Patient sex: M
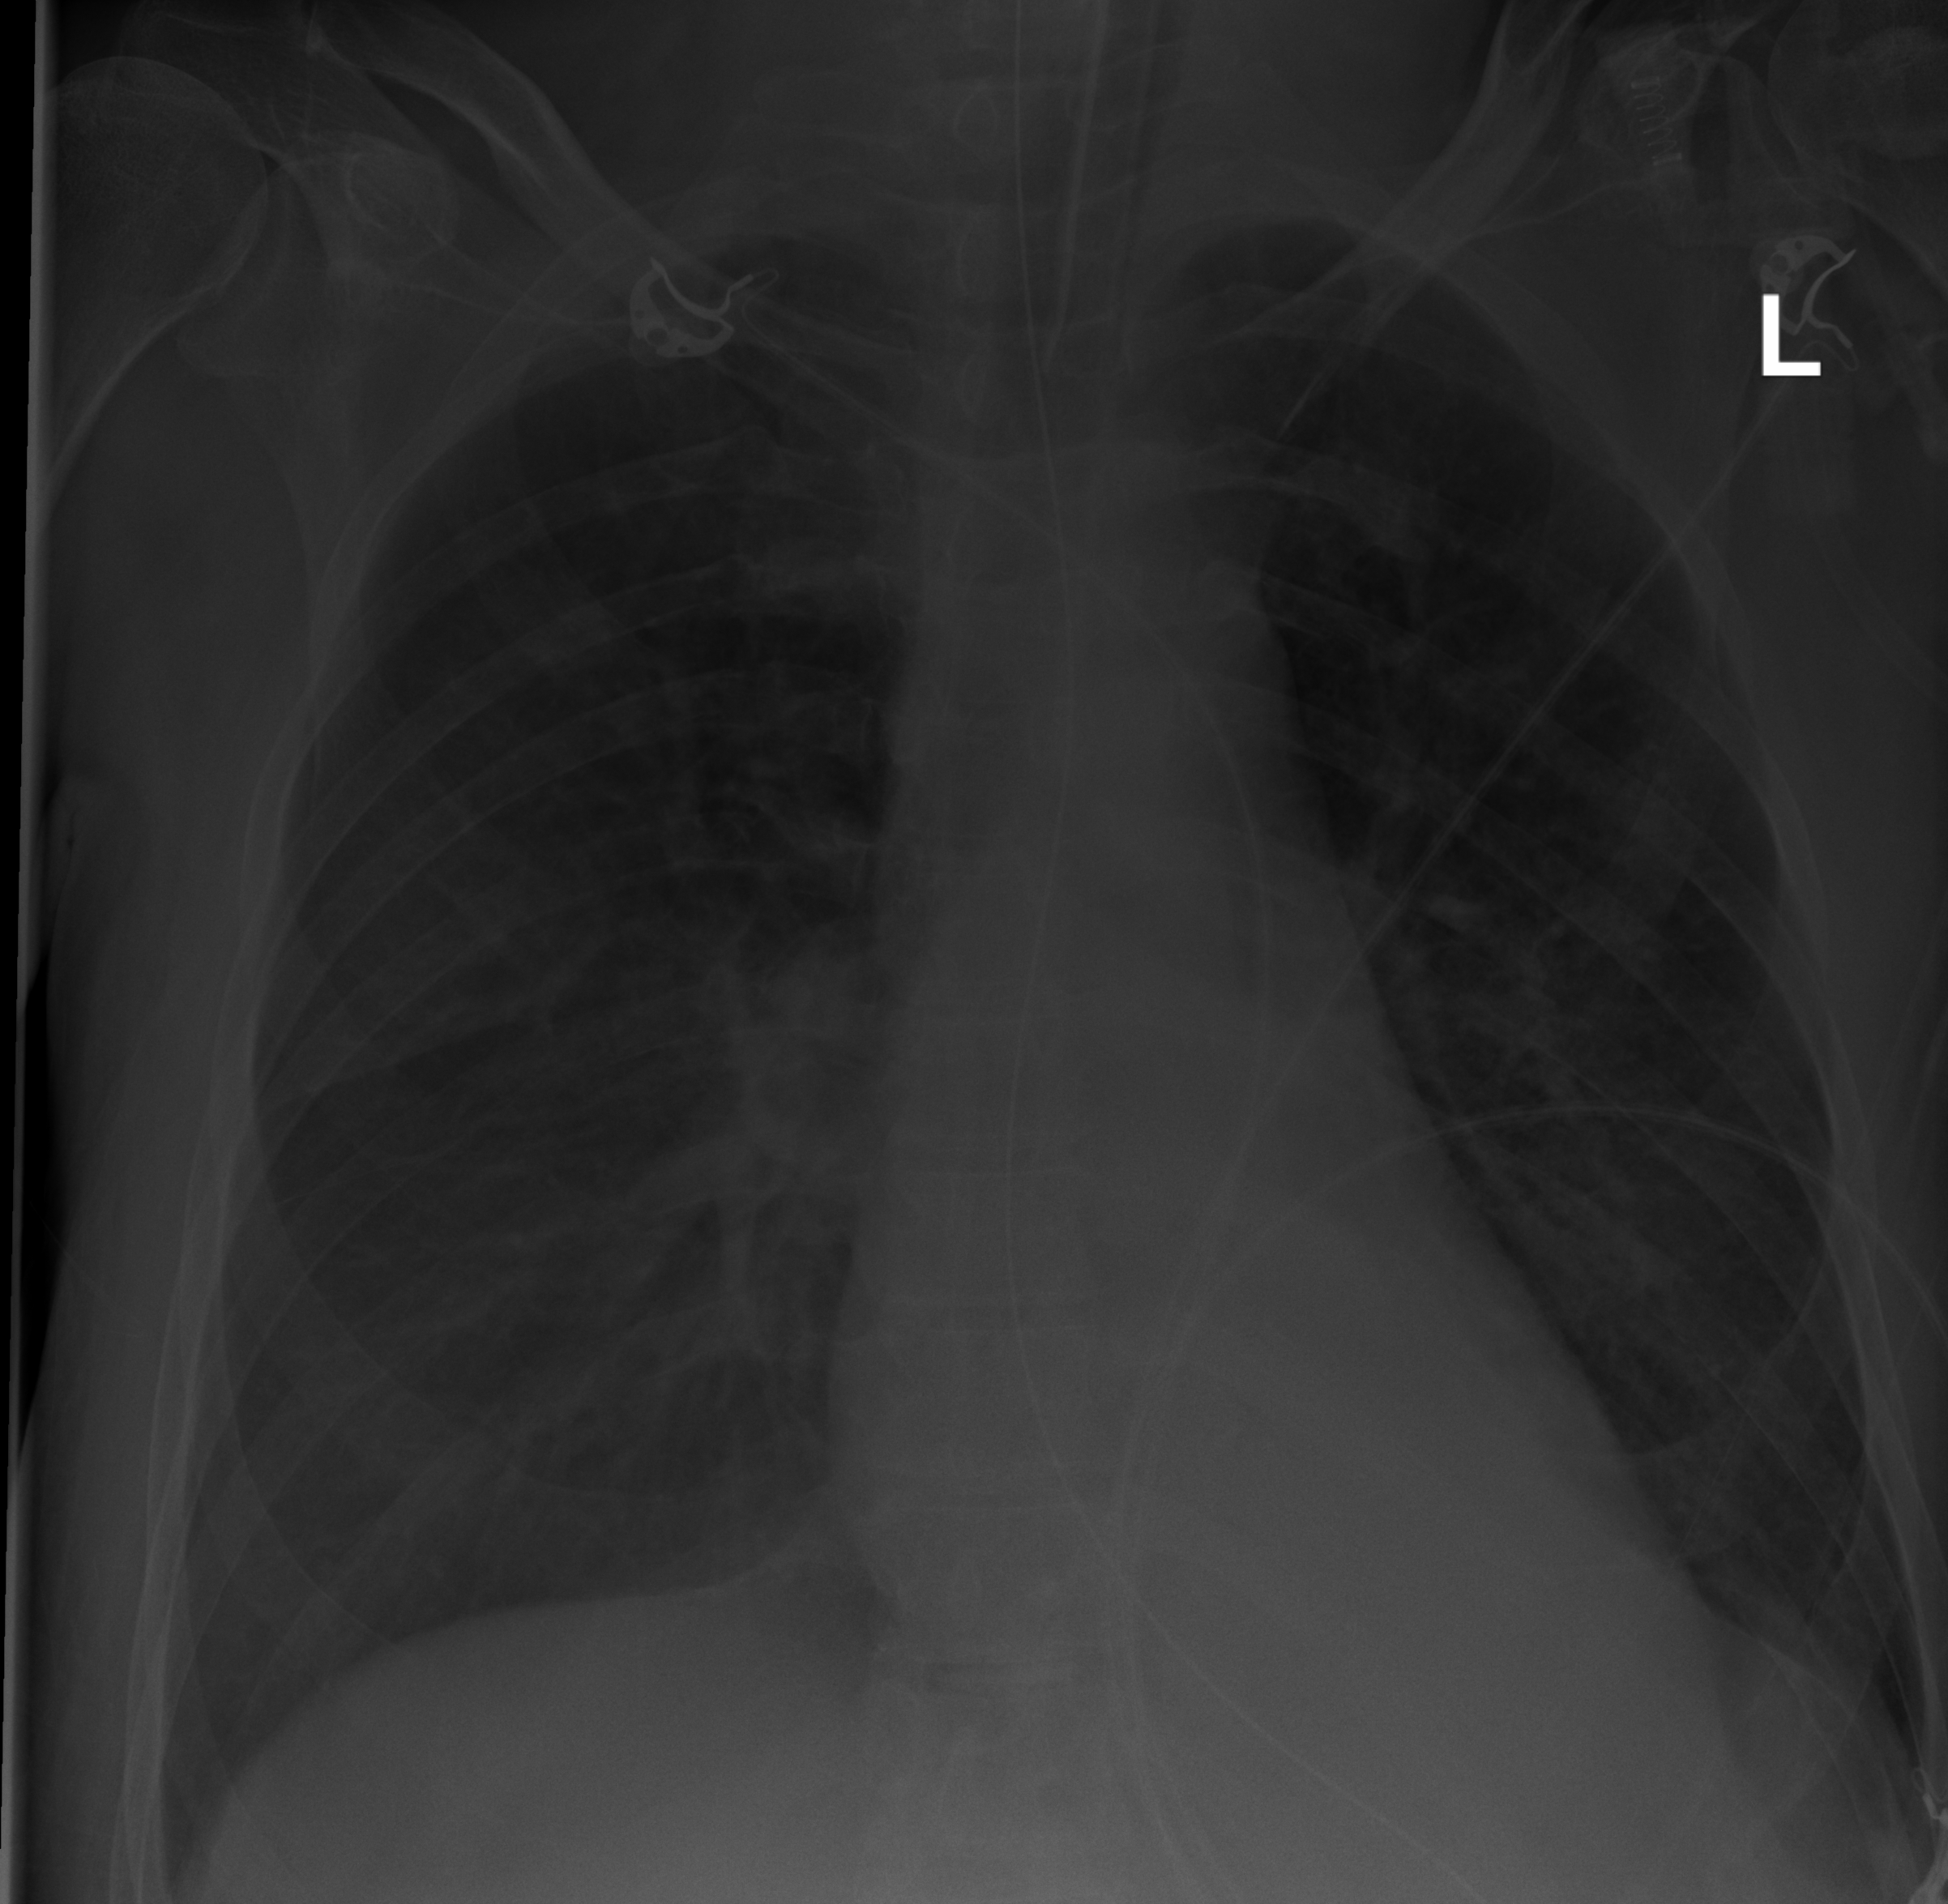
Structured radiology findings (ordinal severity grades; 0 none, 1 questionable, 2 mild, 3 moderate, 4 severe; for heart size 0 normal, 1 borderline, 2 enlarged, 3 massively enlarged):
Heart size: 0
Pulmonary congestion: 1
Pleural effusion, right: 2
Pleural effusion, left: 1
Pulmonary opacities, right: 2
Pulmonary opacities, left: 2
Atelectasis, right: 0
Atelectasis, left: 0